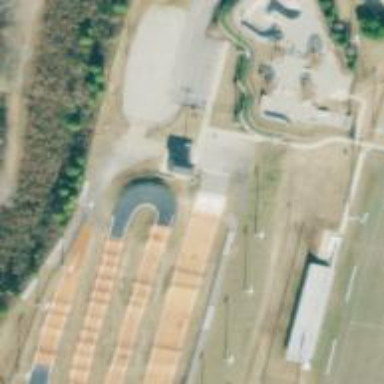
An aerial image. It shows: Cycling track located on leisure land.